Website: home-depot
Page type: stored-credit-cards
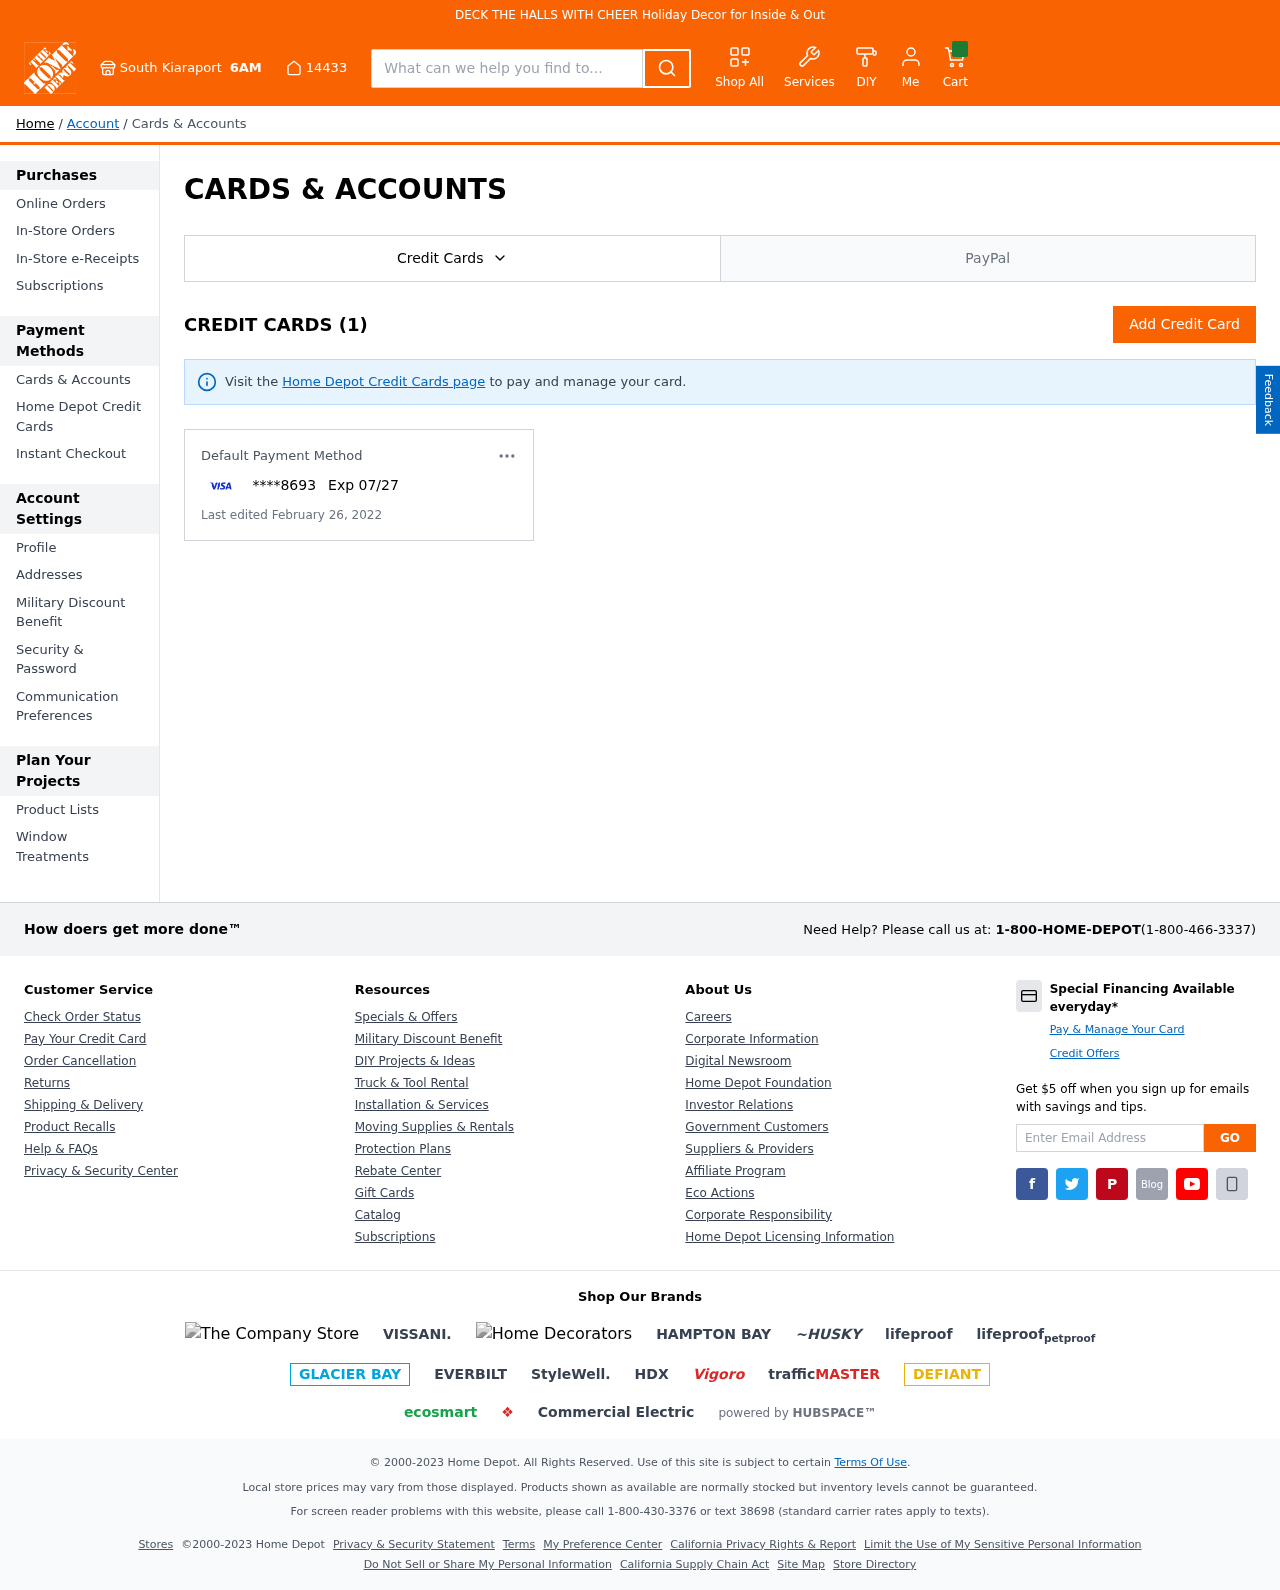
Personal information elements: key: PII_CARD_EXPIRY
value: Exp 07/27
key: PII_CARD_LAST4
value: ****8693
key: PII_CITY
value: South Kiaraport
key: PII_POSTCODE
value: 14433
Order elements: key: ORDER_DATE
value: February 26, 2022
Search elements: key: HEADER_SEARCH
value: What can we help you find to...